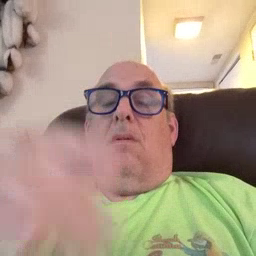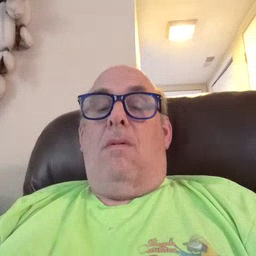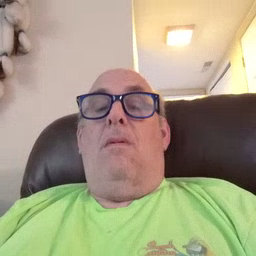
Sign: after